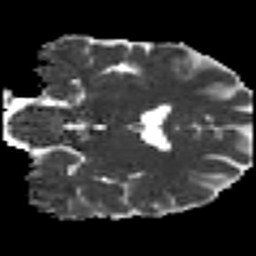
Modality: MD
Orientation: coronal
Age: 23
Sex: male
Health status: ill
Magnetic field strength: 3 T
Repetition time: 9 s
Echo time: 0.093 s